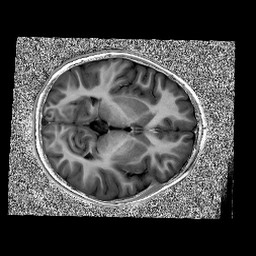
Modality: UNIT1
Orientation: axial
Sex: female
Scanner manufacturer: siemens
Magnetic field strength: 3 T
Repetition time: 5 s
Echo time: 0.00368 s